Field crop: maize
Growth stage: 2
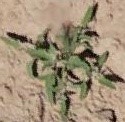
Species: atriplex